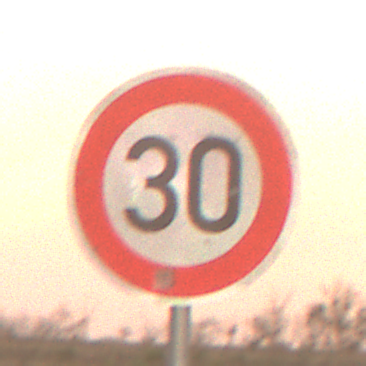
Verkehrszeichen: Geschwindigkeit30
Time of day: SunriseSunset
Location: Outdoor (Nature)
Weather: PartlyCloudy
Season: NotSpecified
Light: Natural